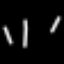
Label: line